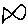
Label: fish